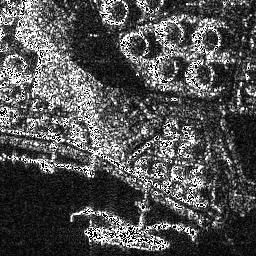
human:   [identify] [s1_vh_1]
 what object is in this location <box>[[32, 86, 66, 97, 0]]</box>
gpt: <ref>1 large ship at the bottom</ref>